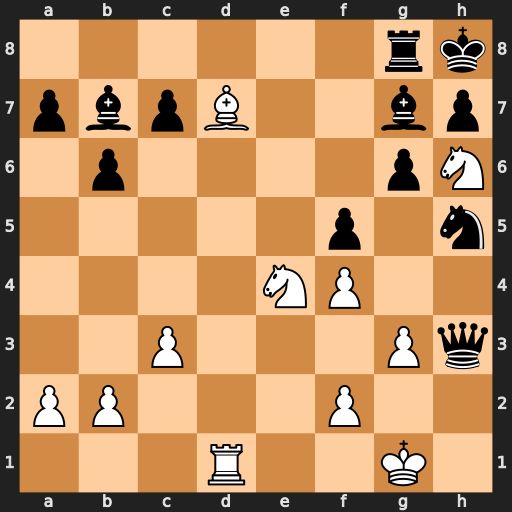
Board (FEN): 6rk/pbpB2bp/1p4pN/5p1n/4NP2/2P3Pq/PP3P2/3R2K1
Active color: w
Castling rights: -
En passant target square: -
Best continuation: Nf7#